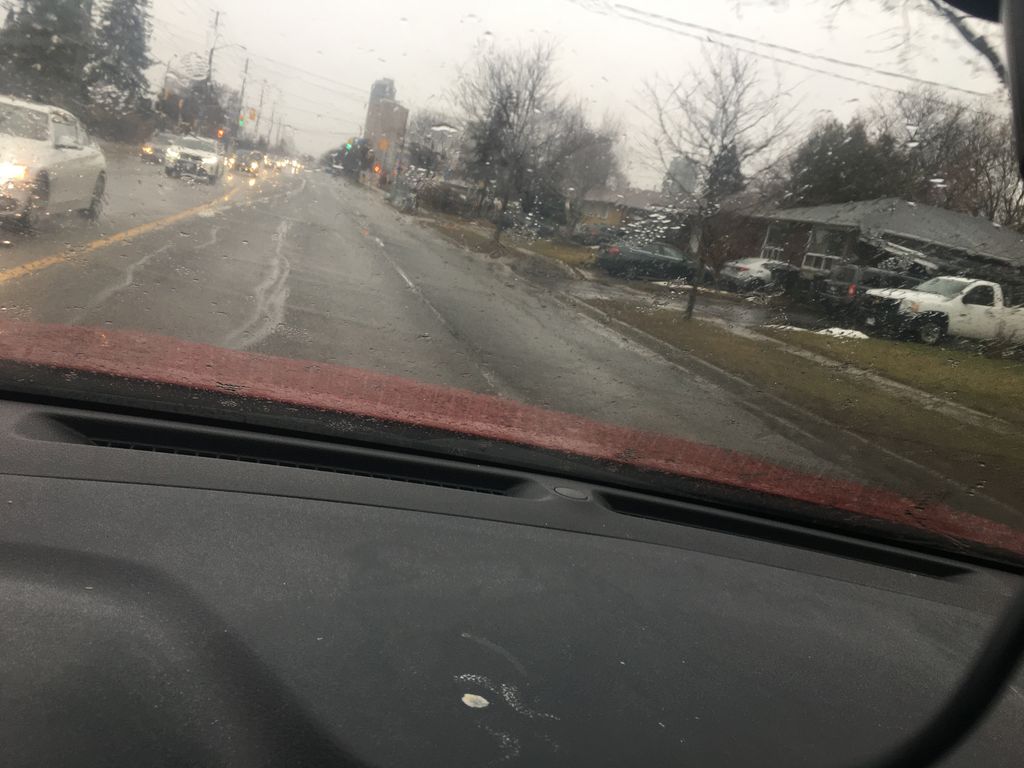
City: toronto